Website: apple
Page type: payment
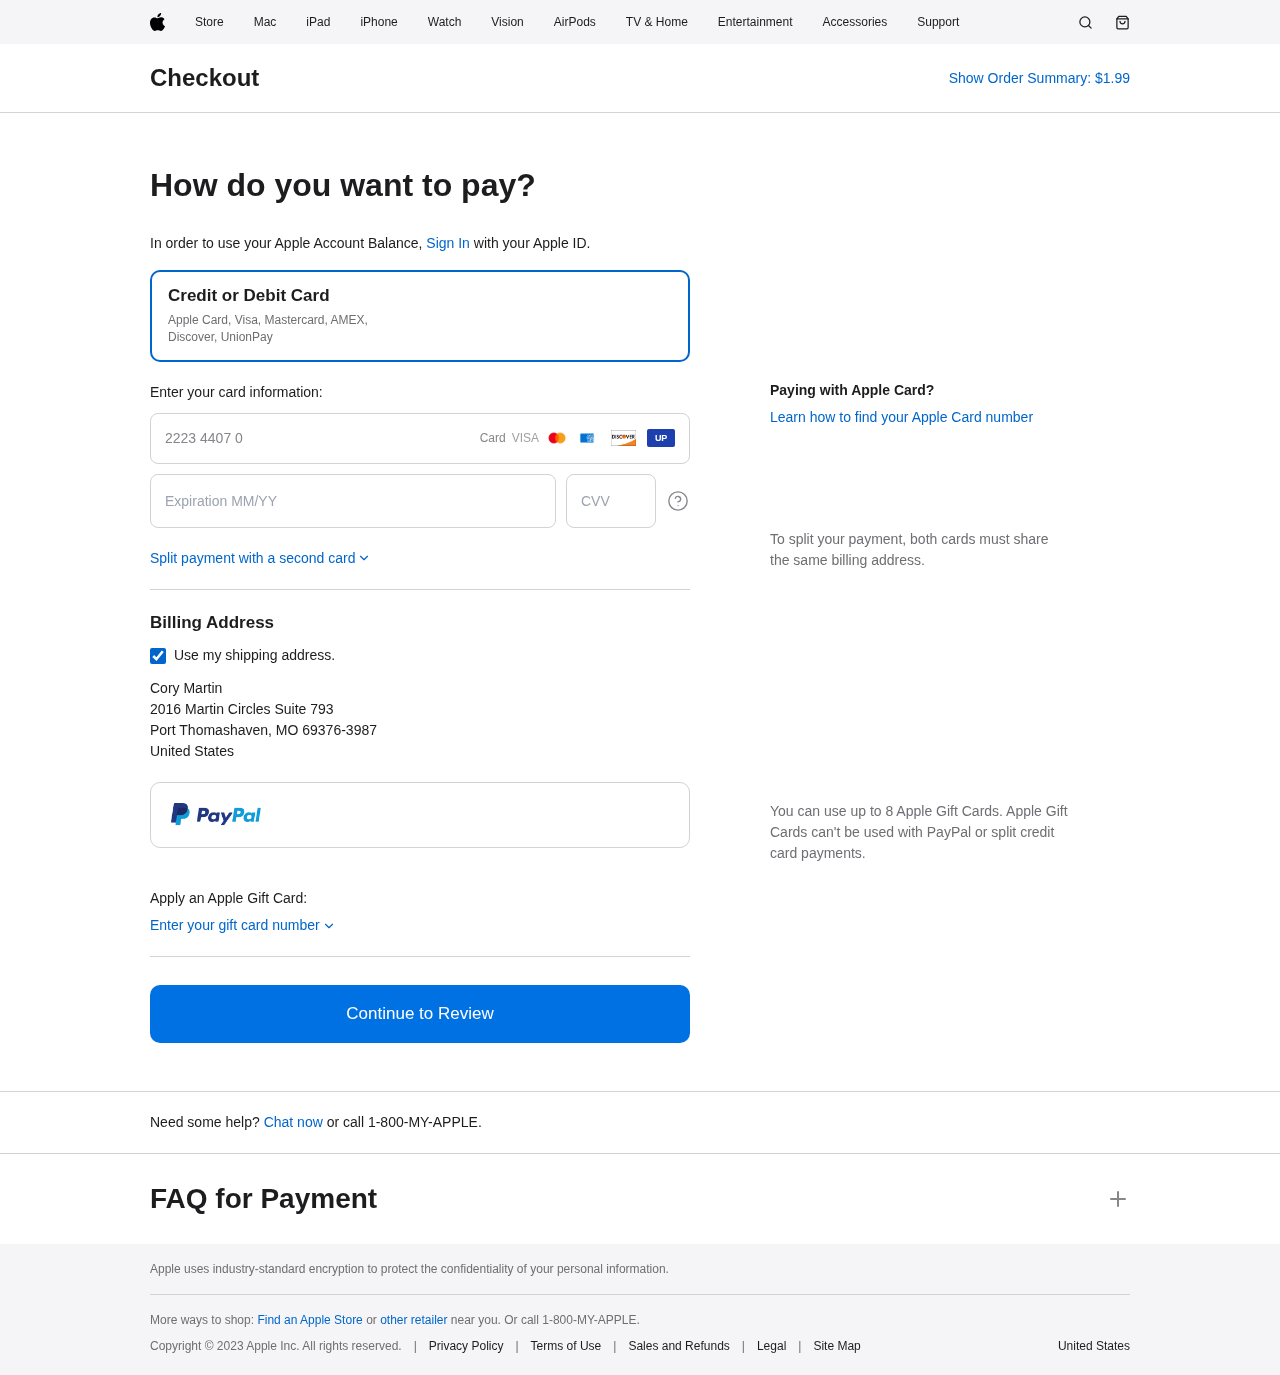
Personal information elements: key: PII_CARD_CVV
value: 596
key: PII_CARD_EXPIRY
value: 04/27
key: PII_CARD_NUMBER
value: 2223 4407 0203 2132
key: PII_COUNTRY
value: United States
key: PII_FULLNAME
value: Cory Martin
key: PII_STREET
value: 2016 Martin Circles Suite 793
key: PII_CITY_STATE_ZIP
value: Port Thomashaven, MO 69376-3987
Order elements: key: ORDER_TOTAL
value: $1.99